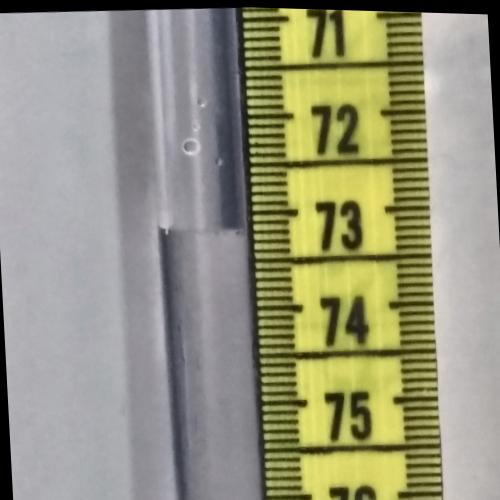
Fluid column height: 73.2 cm